Question: I know how to use 'UILocalNotification'.
> My Question is related to custom repeatInterval, i know unfortunately it is not possible to set .
I have just issue of fire notification on proper date that set by user.
I have use 'UISegmentedControl' 'UIScrollView' added on 'UIToolBar'.
such like,

After show my image, i hope that may be you understand my question very well.
Button want repeat notification daily, and
I done work with set
'NSDayCalendarUnit'
But in others buttons ?
I must need to set fireDate base on selected day.
SO, how can i get proper date base on selected day??
If i select then how can i set my fireDate on date of FriDay ? How can i got it and i also need to repeat notification at specific day whenever its come (i know i need to use 'NSWeekCalendarUnit')?
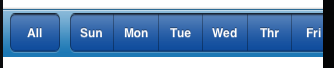
Answer: You can create one local notification for each selected day and set it to repeat weekly. For the all button the repeat interval should be set to daily.
For the weekly repeating button you need to calculate the appropriate start date. To do that you want to use 'NSCalendar' and 'NSDateComponents' Specifically, the 'weekday' property of the components. Check <URL>.